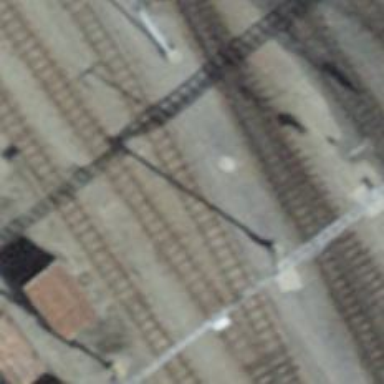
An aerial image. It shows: Narrow-gauge railway yard with electrified contact line.